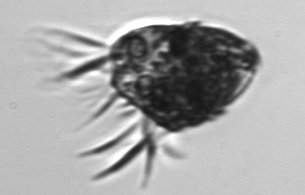
Label: Strombidium_morphotype1